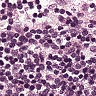
Metastatic tissue present: no